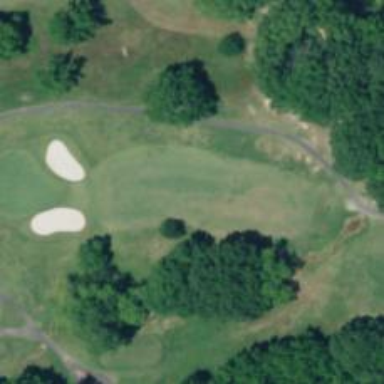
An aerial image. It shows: Golf hole.